Interaction volume radius: 5 \u00c5
Interaction volume height: 10 \u00c5
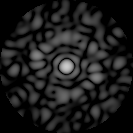
Disorder parameter: 0.8394